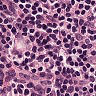
Metastatic tissue present: no